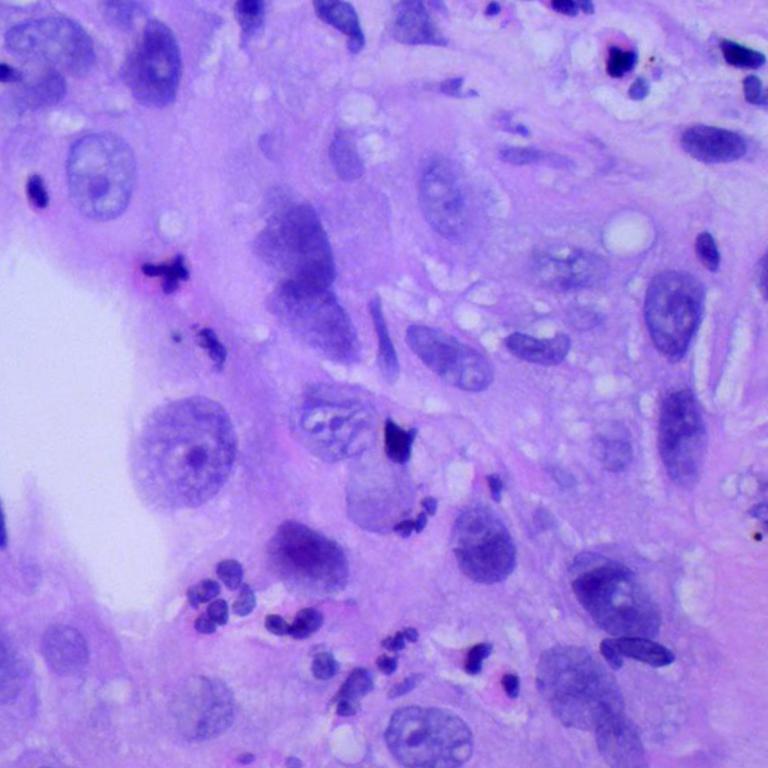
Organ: lung
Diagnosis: squamous carcinomas